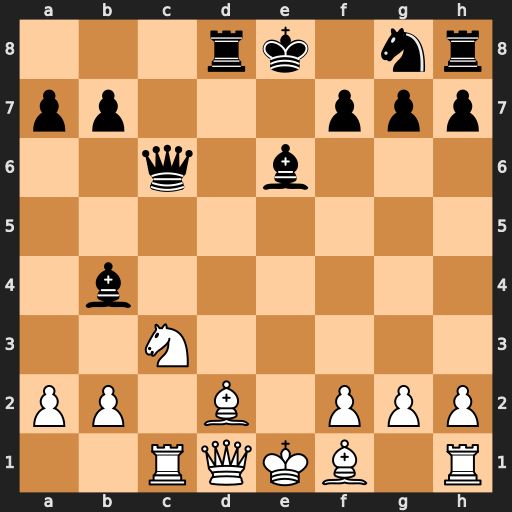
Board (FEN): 3rk1nr/pp3ppp/2q1b3/8/1b6/2N5/PP1B1PPP/2RQKB1R
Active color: w
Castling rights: Kk
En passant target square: -
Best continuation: Bb5 Qxb5 Nxb5